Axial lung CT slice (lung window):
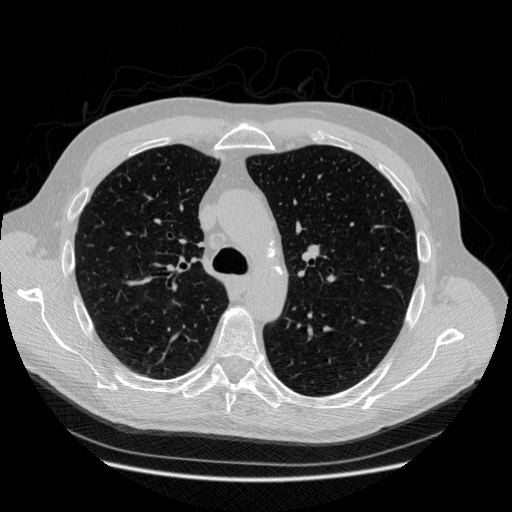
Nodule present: no